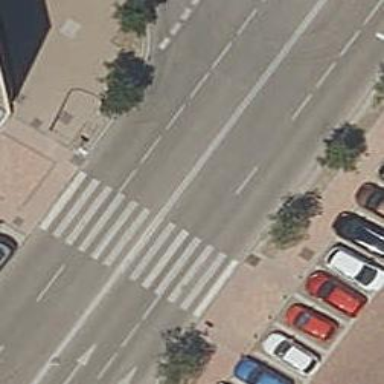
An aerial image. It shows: Pedestrian crossing with zebra markings on the footway.